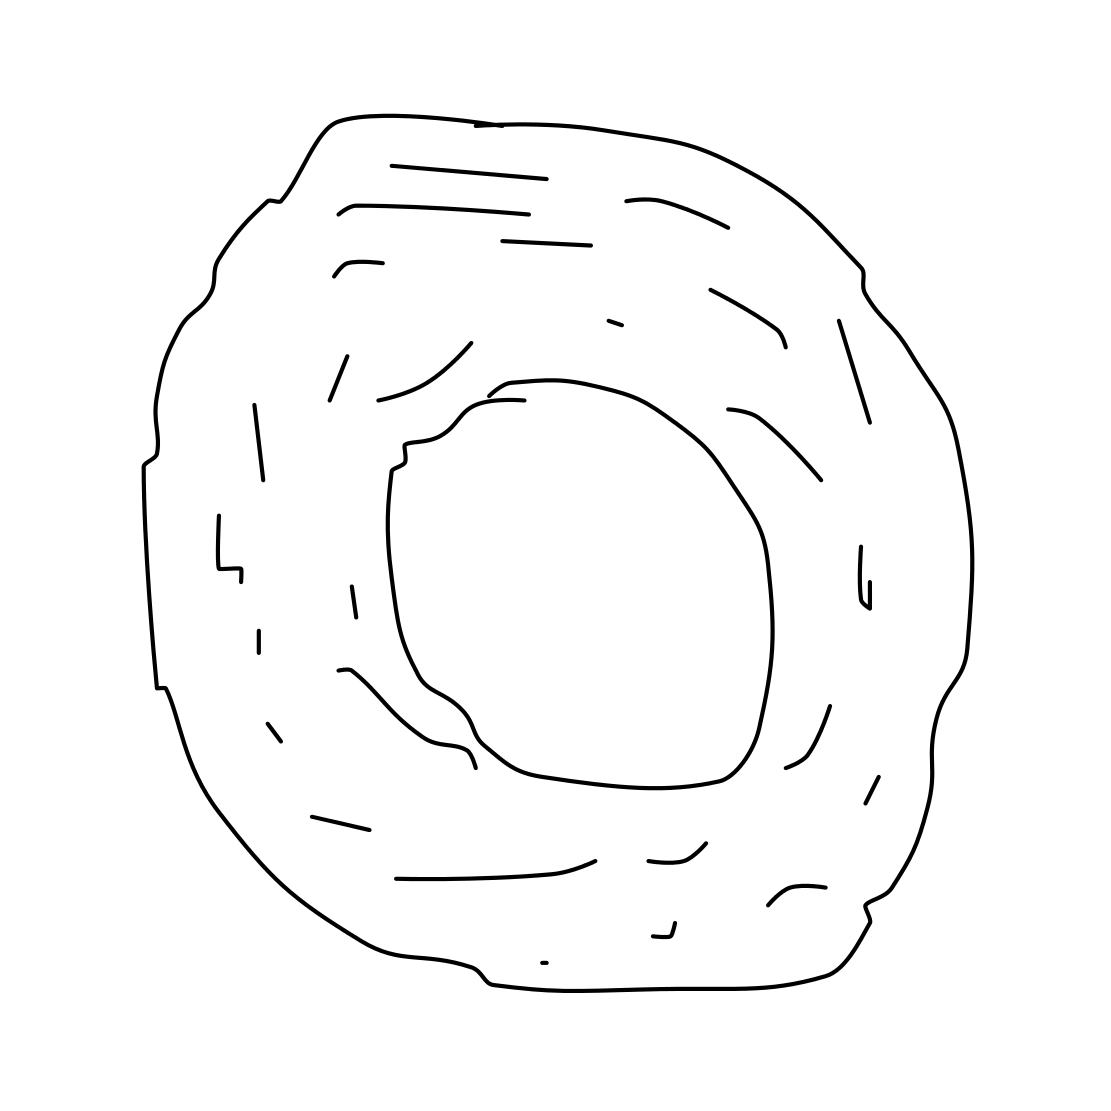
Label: donut